Question: let's suggest we have a list of Names like this
'''
var list =new List<string>{"Abraham",
"Alex",
"Anna",
"Babara",
"Bea",
"Lena",
"Xena"};
'''
and a combobx like this
'''
<ComboBox Height="23" HorizontalAlignment="Left" Margin="124,50,0,0" Name="comboBox1" VerticalAlignment="Top" Width="120"
MaxDropDownHeight="50"/>
'''
so you will only see 3 Items.
Now i want to have an Item '"Add Name"' that should always visible even after scrolling like shown in the picture below

So how can i achieve this?
Is there already an easy way to do this which i miss on my research?
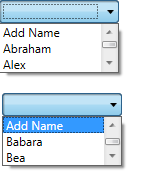
Answer: I can think of it by editing the default template of Combobox. here are the steps what should be done.
1. Create duplicate template of Combobox.
2. find the popup implemenatation.
3. in this find the itempresenter. implemantation.
4. Add new element over itemspresenter. and you will see that item always three.
hope you understand...
i will provide the sample template after some time.
<URL>